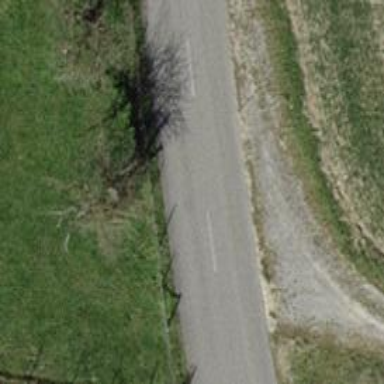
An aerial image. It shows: Unclassified road with asphalt surface.